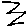
Label: zigzag